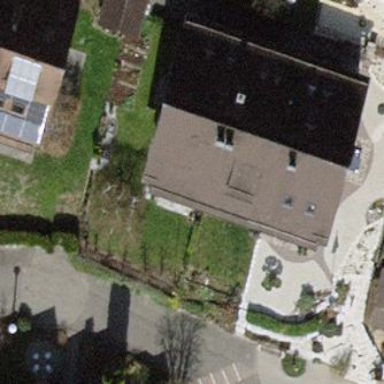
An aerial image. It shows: Residential building.